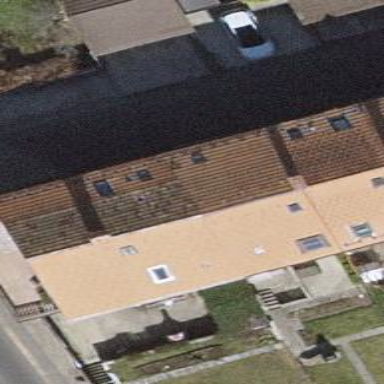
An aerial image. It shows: Building with hipped roof design.